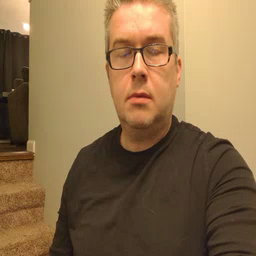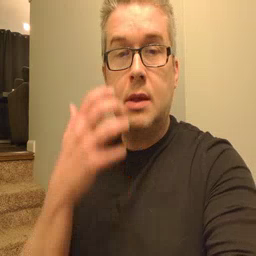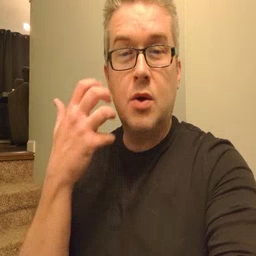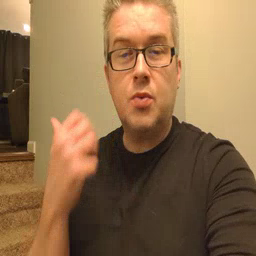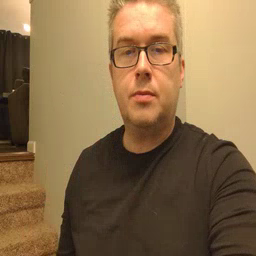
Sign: tiger